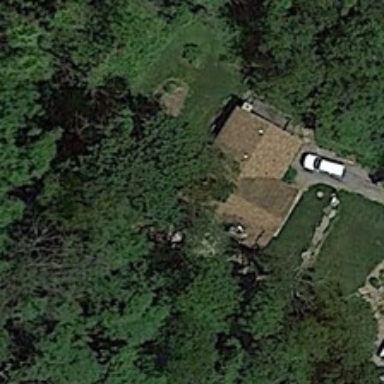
A building with two white cars are surrounded by green trees .